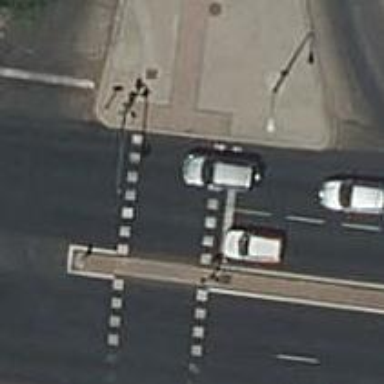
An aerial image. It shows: Footway crossing with traffic signals and island.